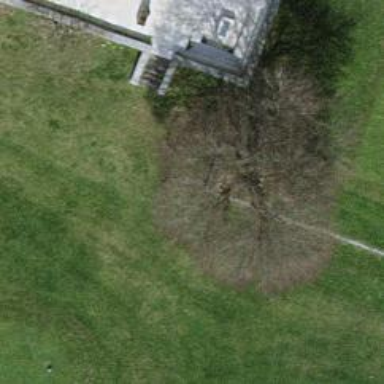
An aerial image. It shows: Single tag "natural: tree."